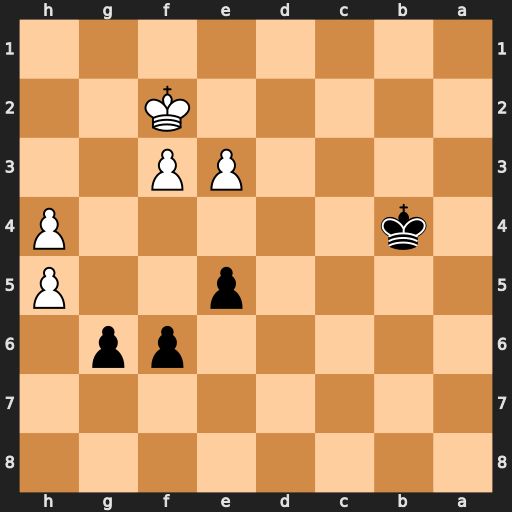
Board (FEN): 8/8/5pp1/4p2P/1k5P/4PP2/5K2/8
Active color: b
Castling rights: -
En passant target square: -
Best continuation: gxh5 e4 Kb3 Ke1 Kc3 Ke2 Kc2